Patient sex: M
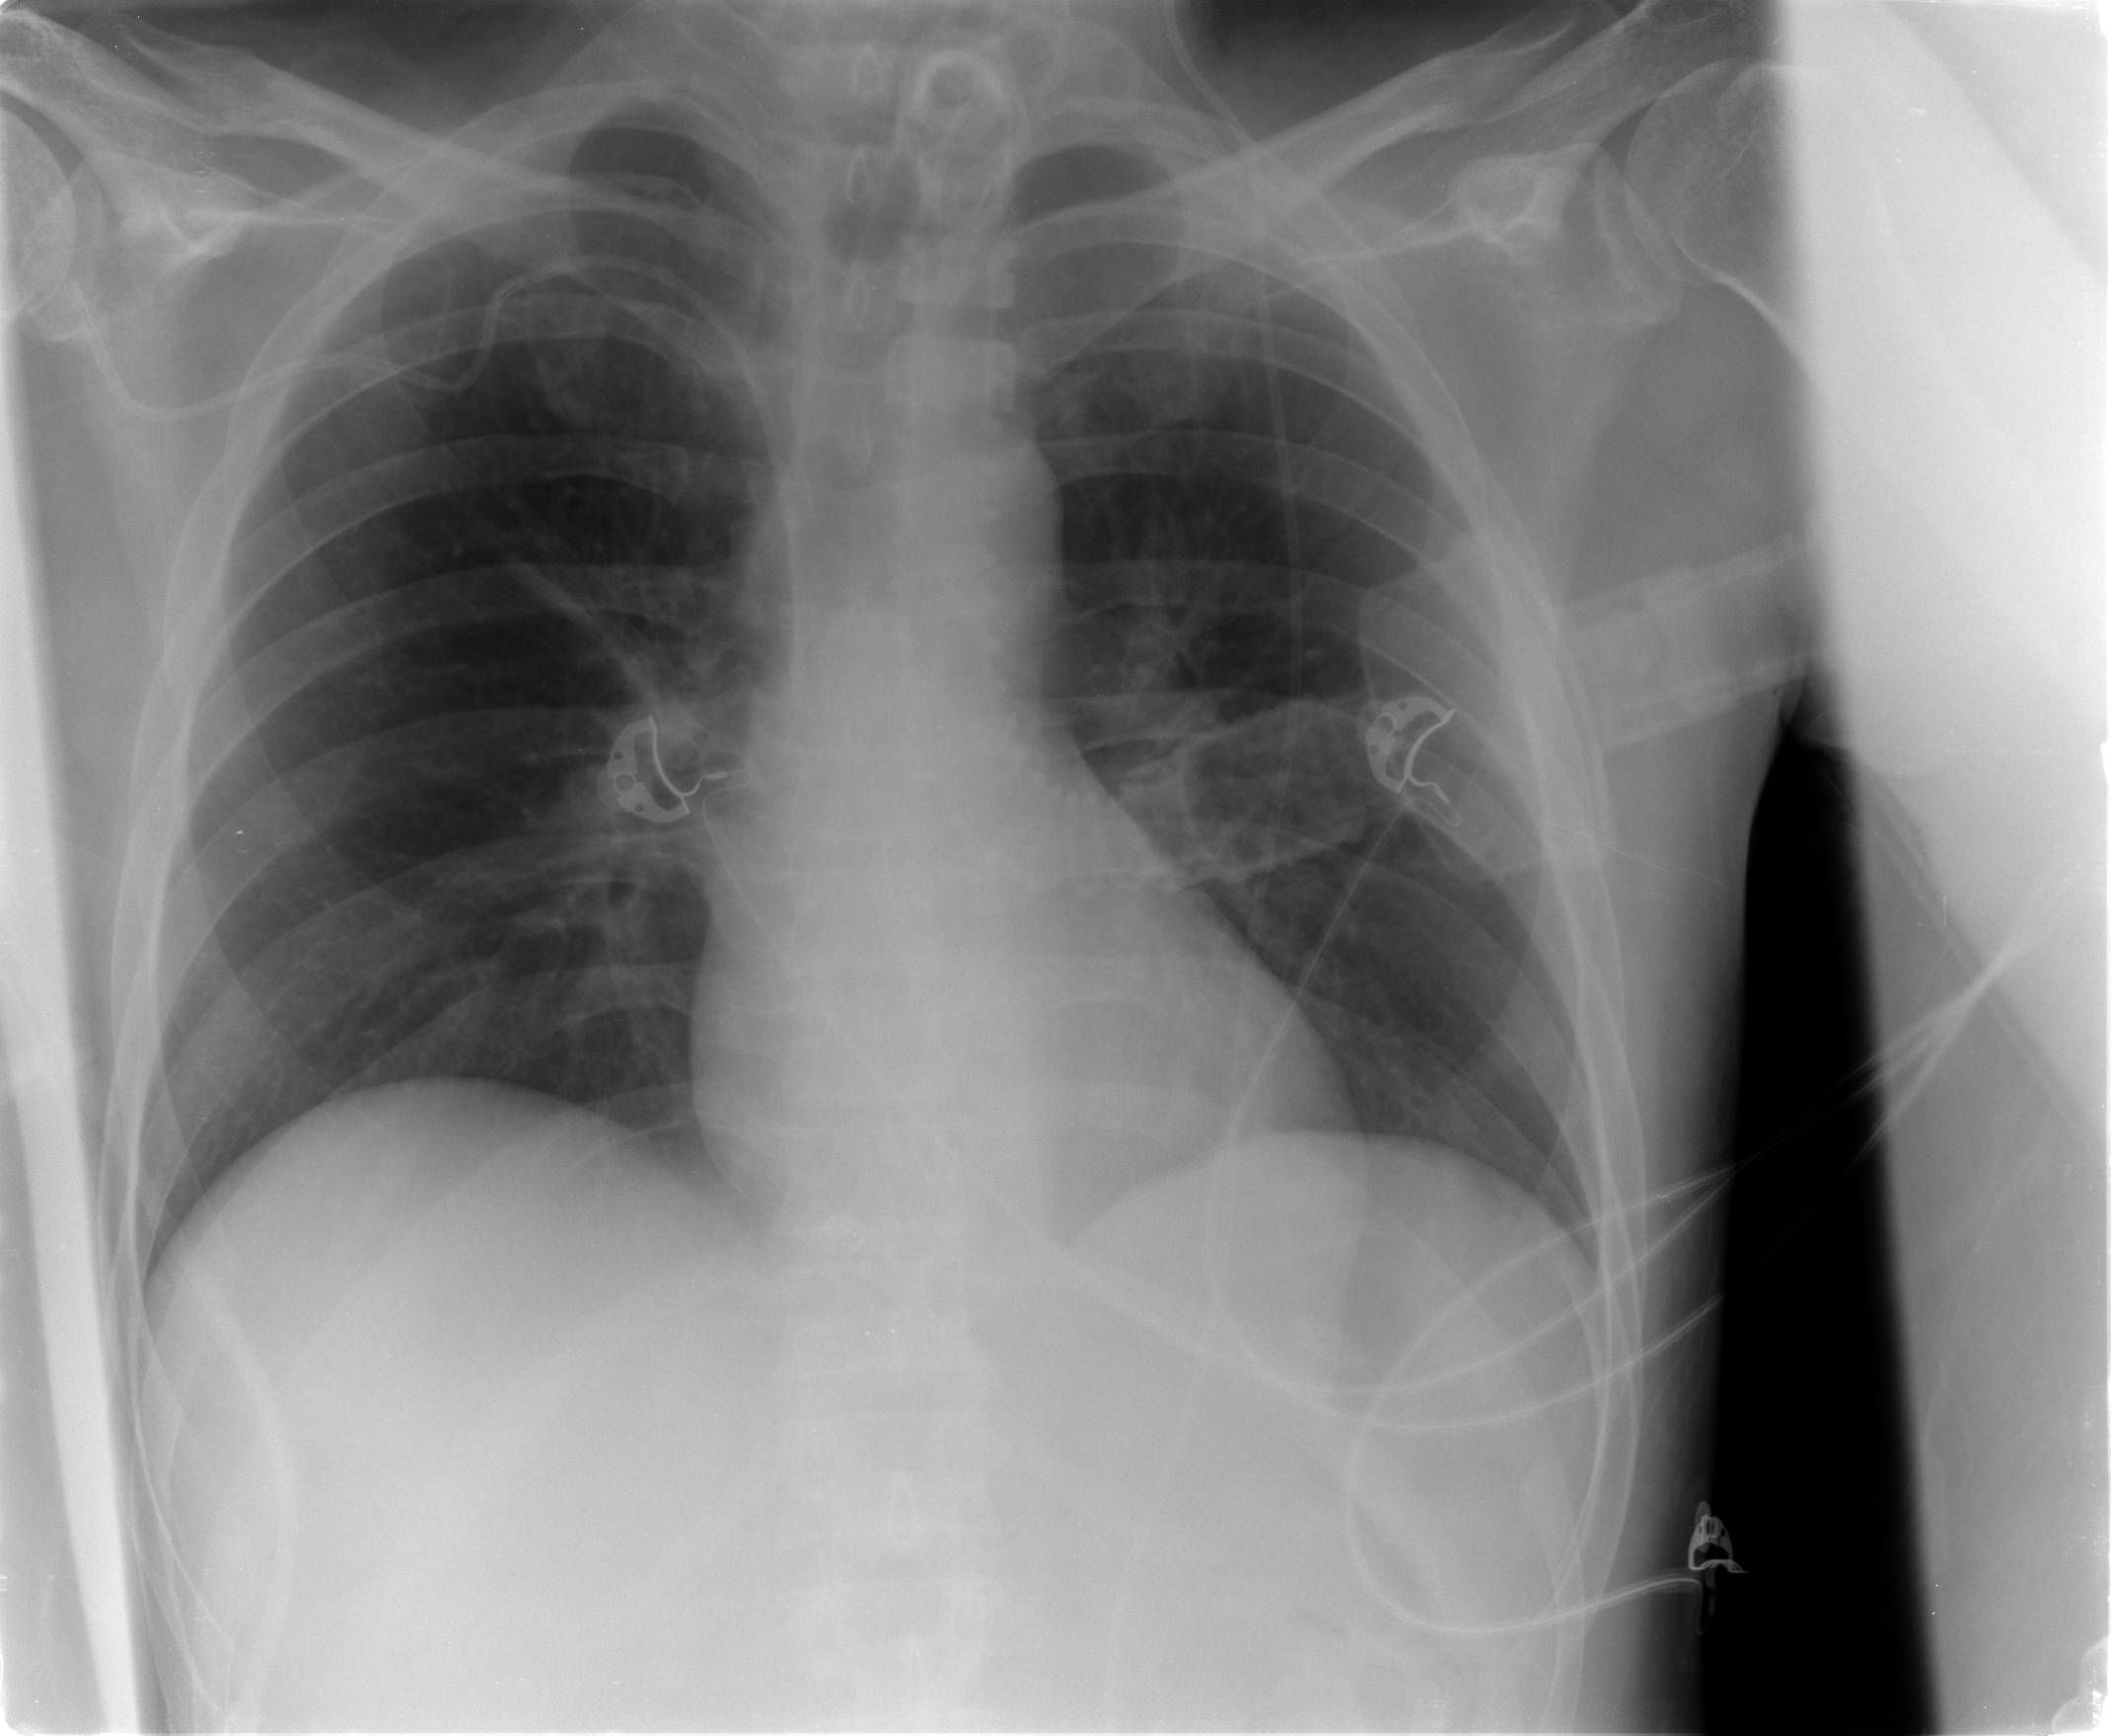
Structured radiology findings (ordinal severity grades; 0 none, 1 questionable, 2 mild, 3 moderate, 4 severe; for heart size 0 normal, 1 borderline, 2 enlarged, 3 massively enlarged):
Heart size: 0
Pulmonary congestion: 1
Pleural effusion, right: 0
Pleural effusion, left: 0
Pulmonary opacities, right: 0
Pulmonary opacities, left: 0
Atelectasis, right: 0
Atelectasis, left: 0